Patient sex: M
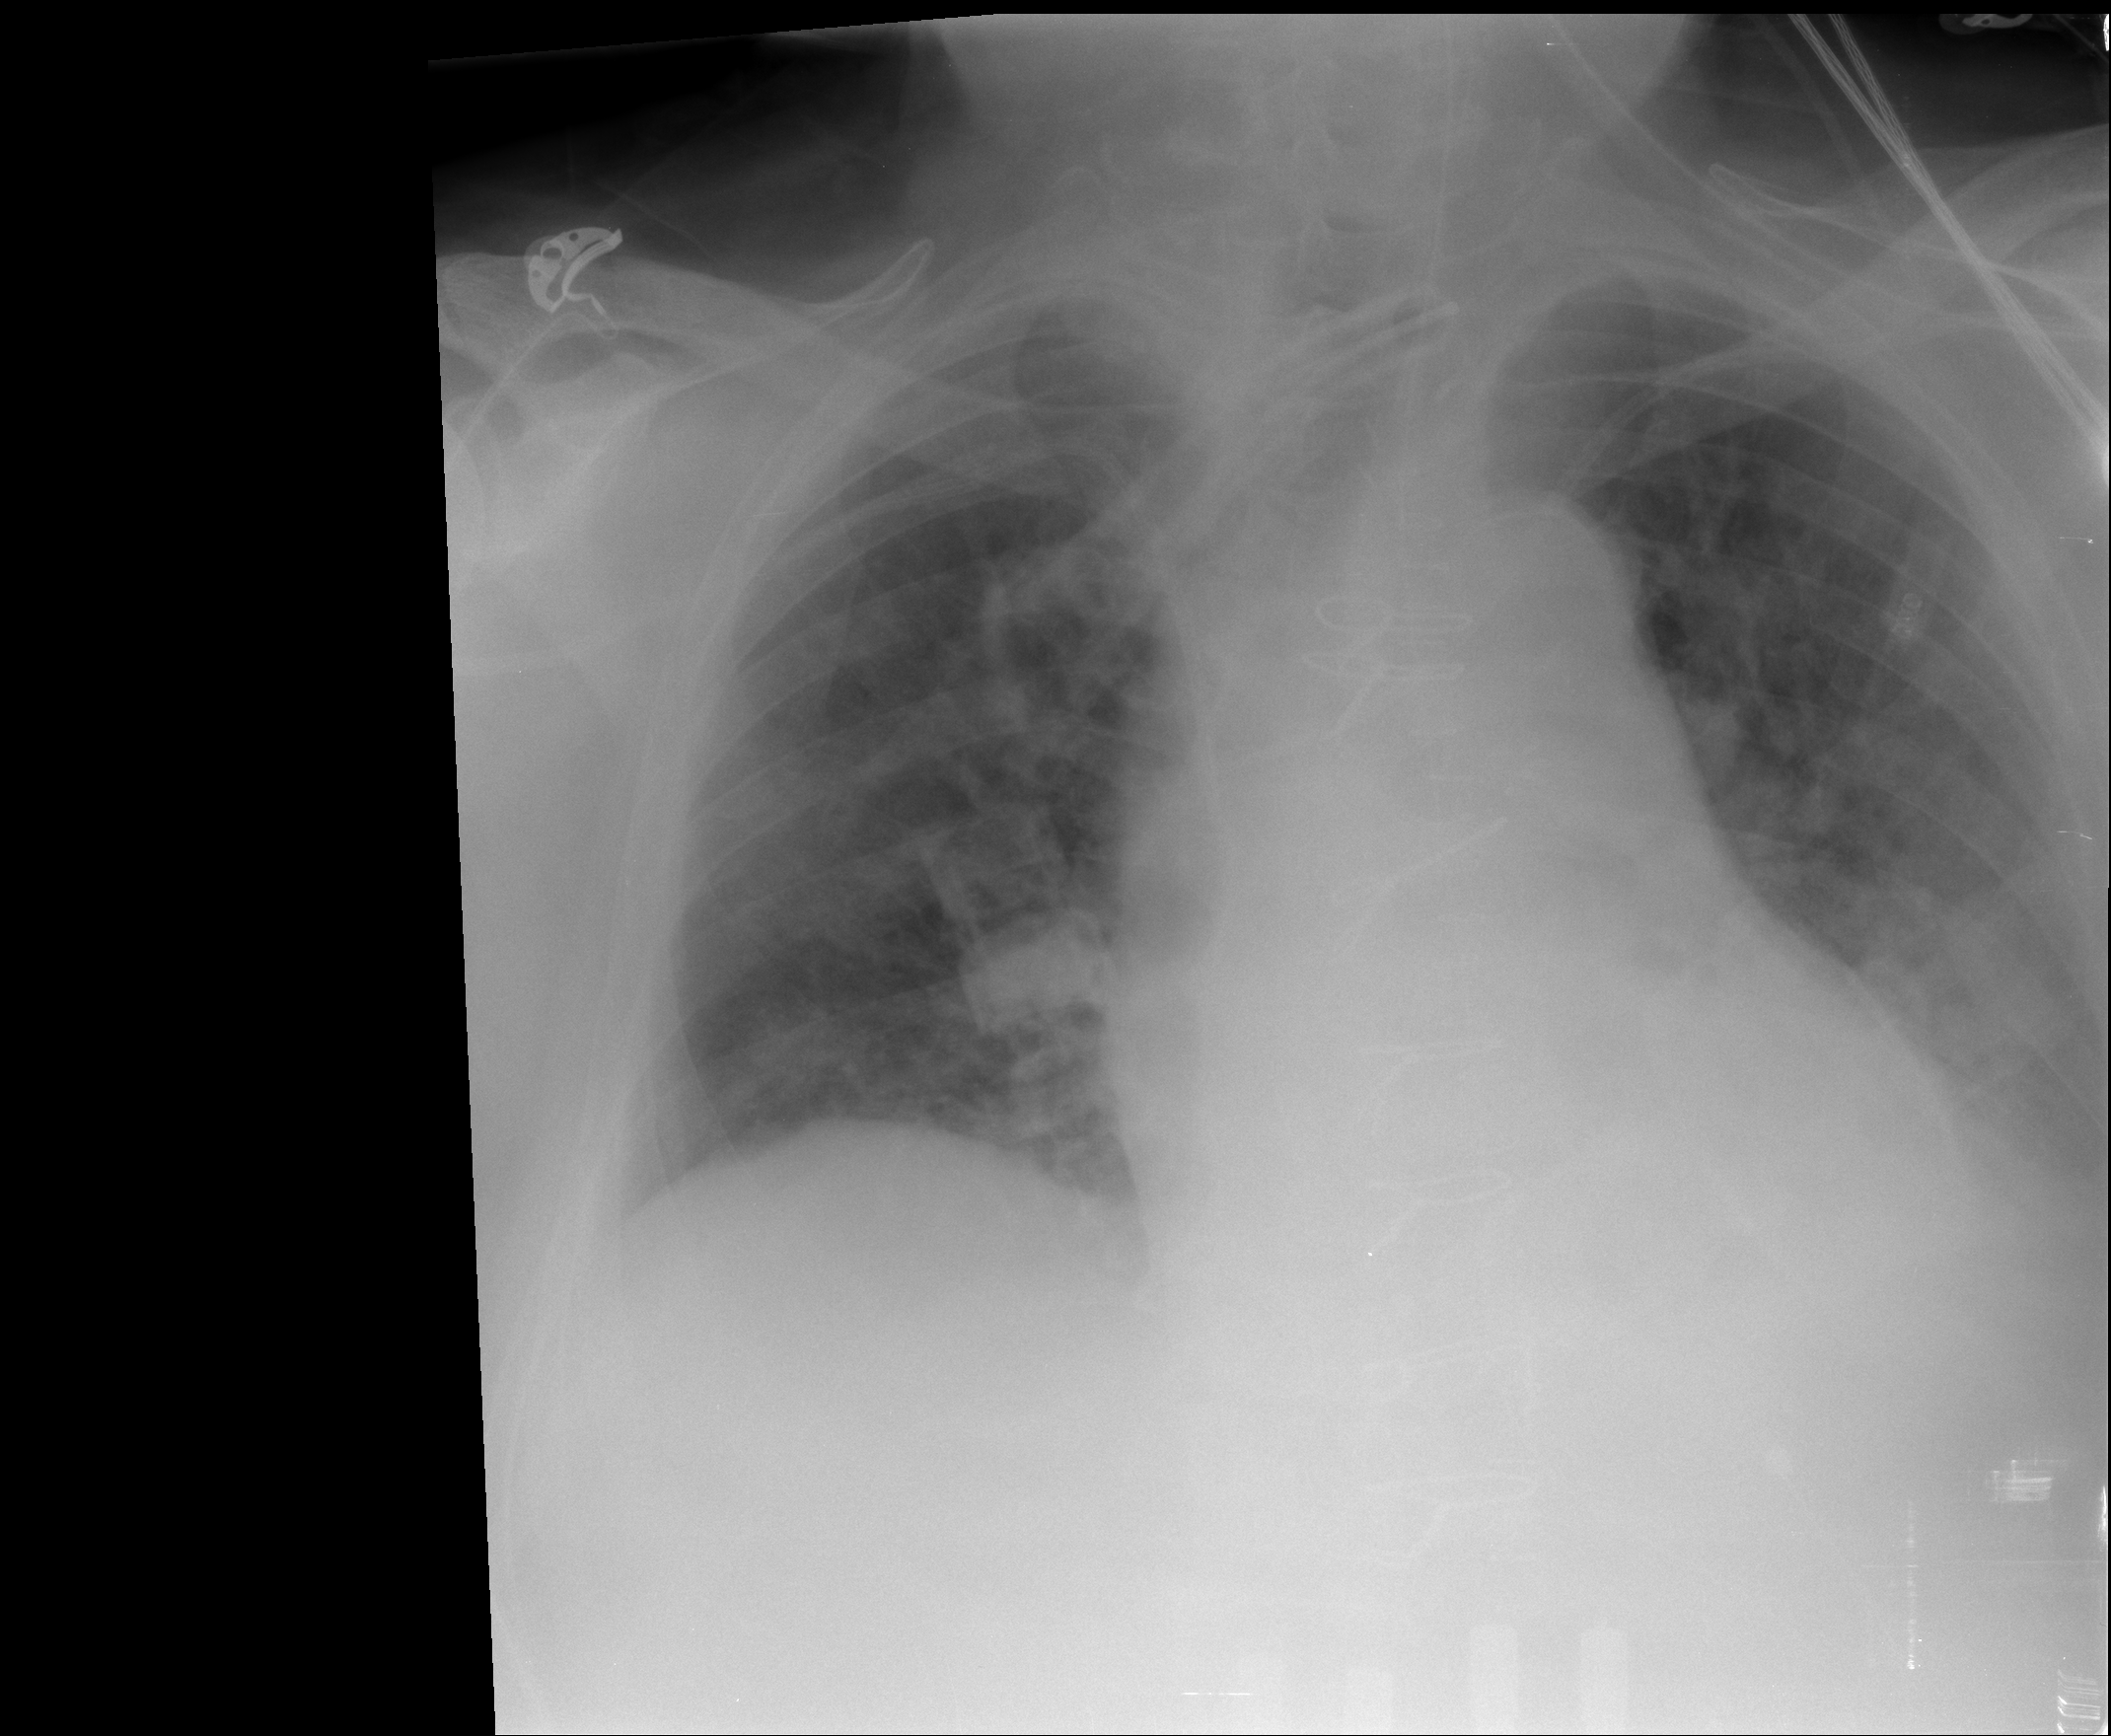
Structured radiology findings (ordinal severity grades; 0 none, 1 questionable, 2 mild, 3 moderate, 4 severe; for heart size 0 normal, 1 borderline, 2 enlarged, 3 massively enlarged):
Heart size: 2
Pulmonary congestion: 3
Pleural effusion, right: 0
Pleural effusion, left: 3
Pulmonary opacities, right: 2
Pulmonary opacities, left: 3
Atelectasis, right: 2
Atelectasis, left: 2